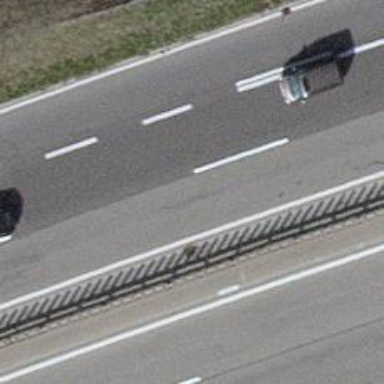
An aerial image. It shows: Asphalt motorway.